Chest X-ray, PA view. Patient: 33 years old, sex F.
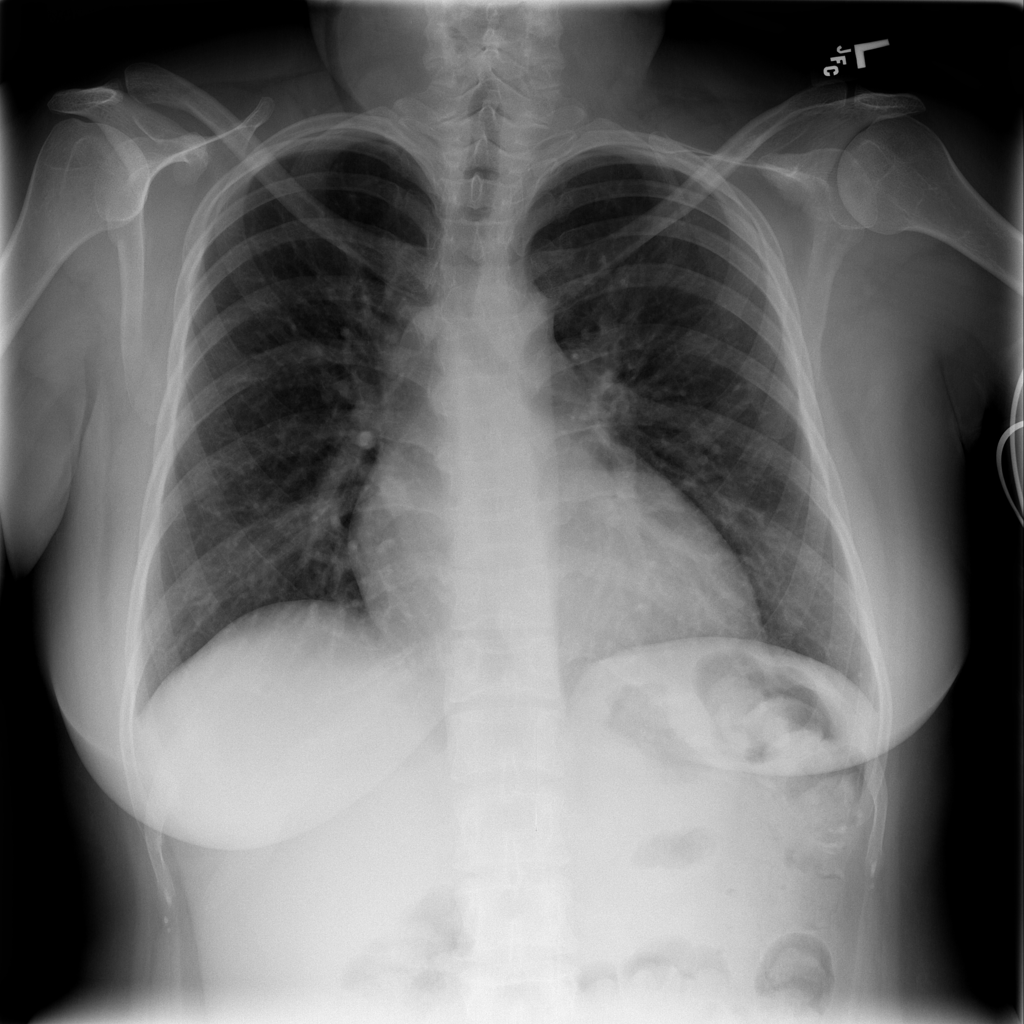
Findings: Cardiomegaly, Effusion